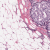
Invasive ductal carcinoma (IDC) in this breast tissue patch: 0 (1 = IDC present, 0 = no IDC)